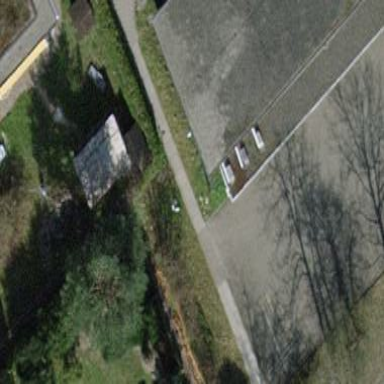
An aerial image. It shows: Shed designated as bicycle parking facility.